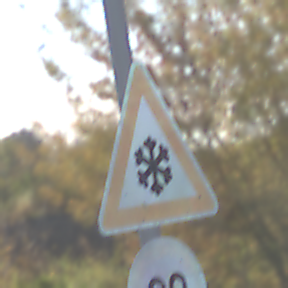
Verkehrszeichen: SchneeOderEisglaette
Zusatzzeichen unten: Geschwindigkeit80
Umgebung: Outdoor, Nature
Tageszeit: MorningAfternoon
Wetter: Clear
Licht: Natural
Jahreszeit: Autumn
Kontrast: HighContrast